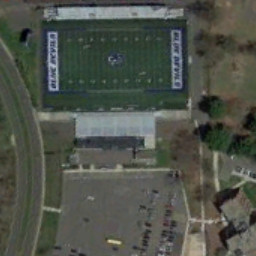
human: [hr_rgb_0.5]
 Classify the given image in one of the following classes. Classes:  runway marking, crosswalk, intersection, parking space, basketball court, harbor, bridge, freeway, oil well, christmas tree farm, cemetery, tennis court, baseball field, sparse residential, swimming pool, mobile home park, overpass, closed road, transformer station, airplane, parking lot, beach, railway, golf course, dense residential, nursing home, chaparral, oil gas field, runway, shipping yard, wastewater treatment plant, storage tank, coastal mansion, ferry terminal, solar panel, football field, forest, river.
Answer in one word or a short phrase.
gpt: football field